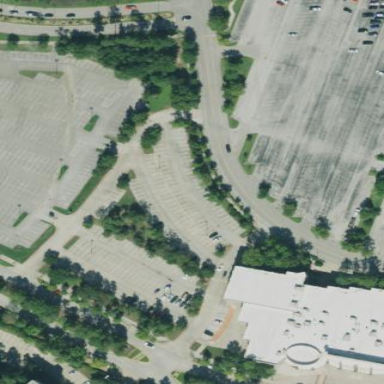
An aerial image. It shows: Parking area with surface.